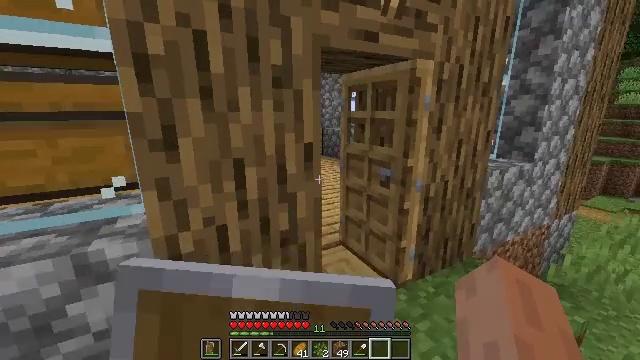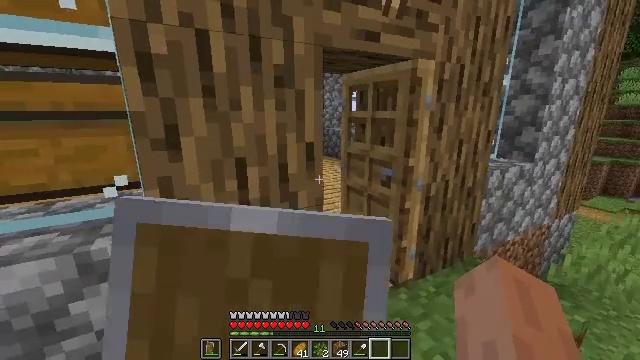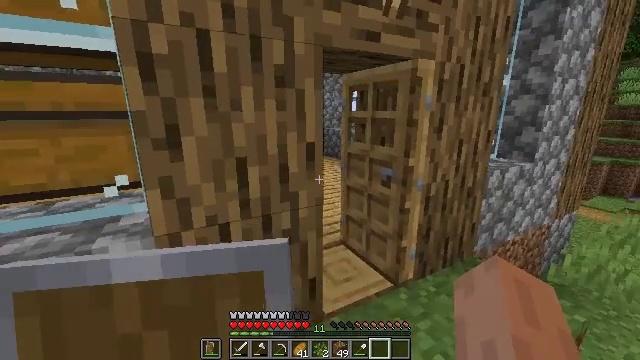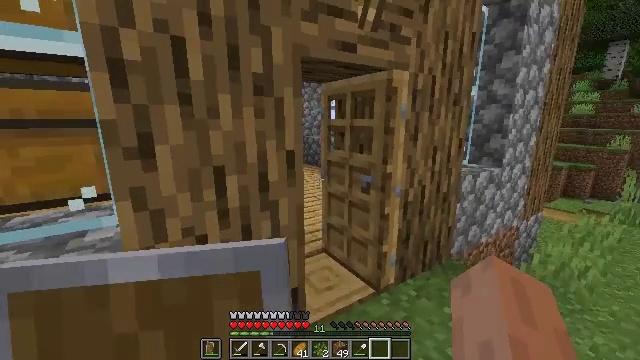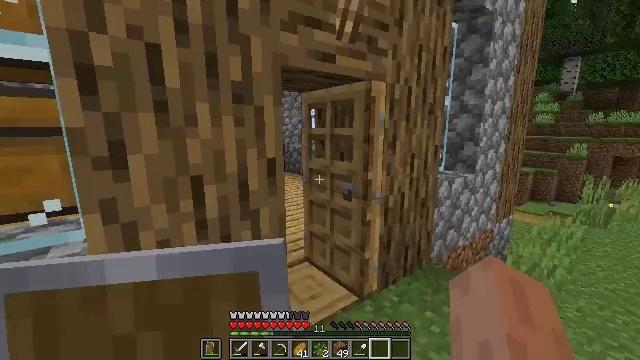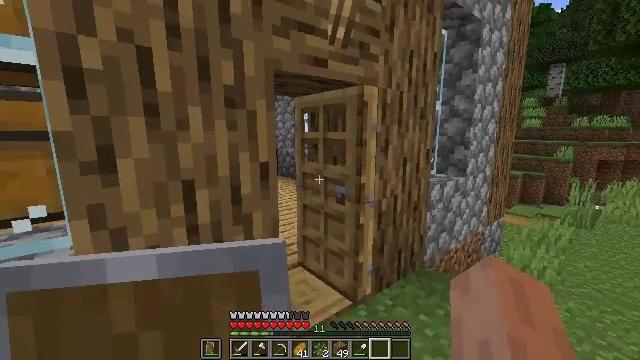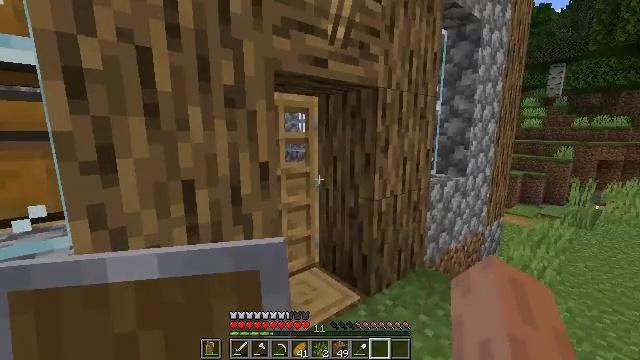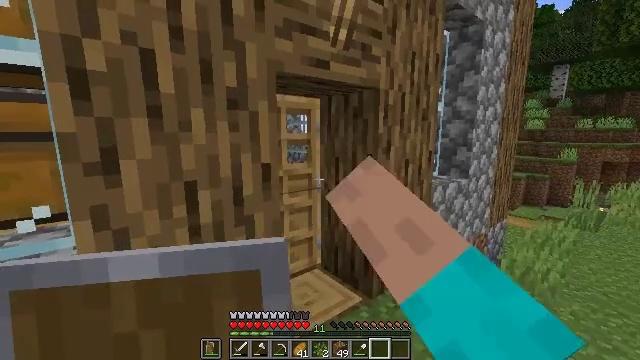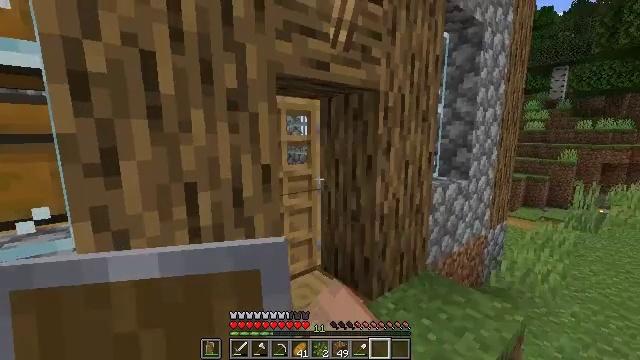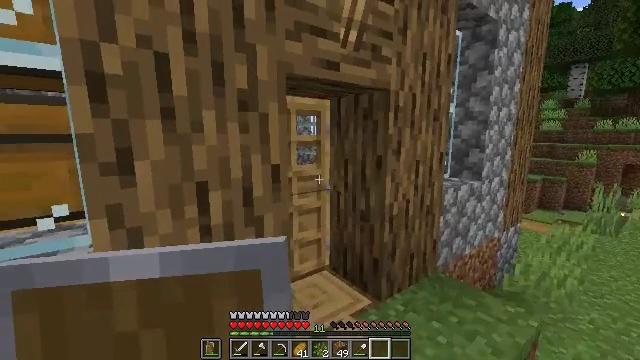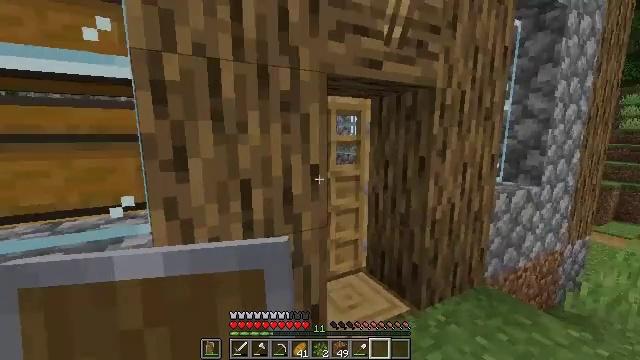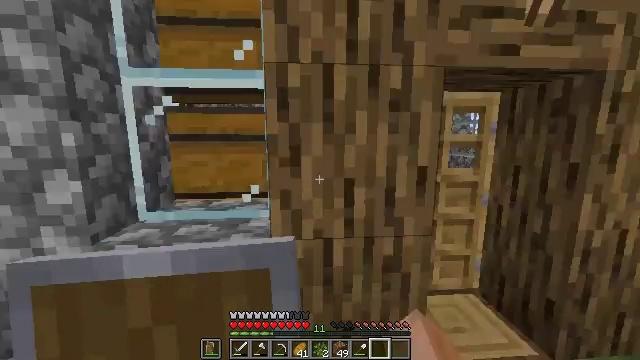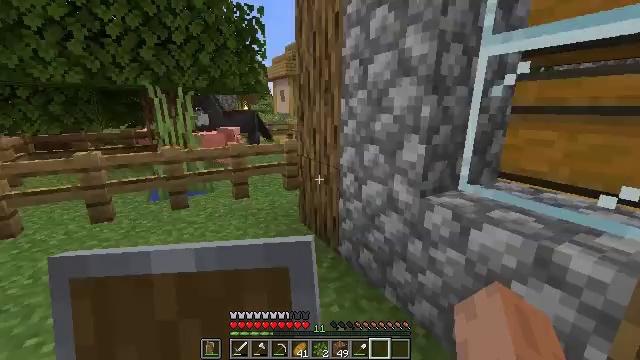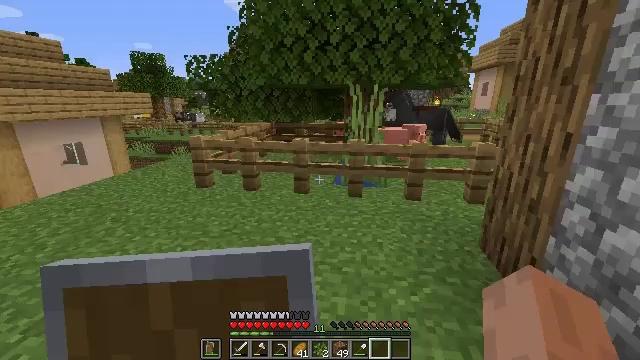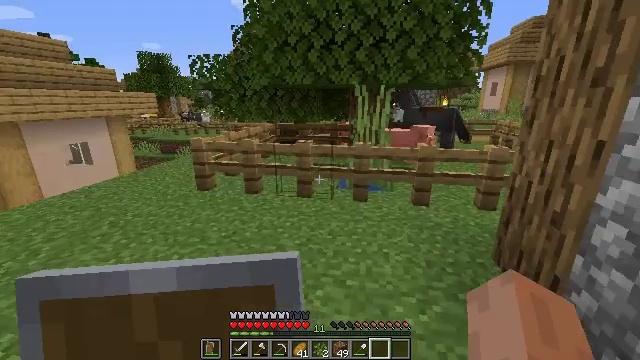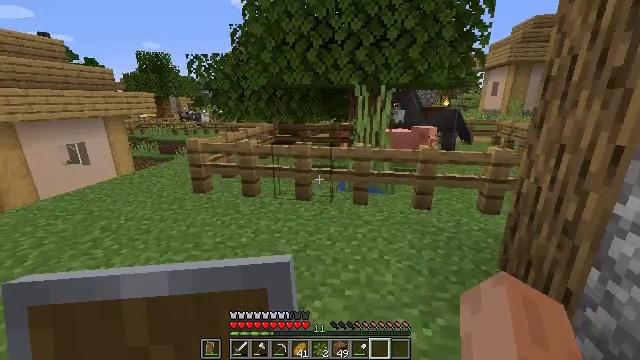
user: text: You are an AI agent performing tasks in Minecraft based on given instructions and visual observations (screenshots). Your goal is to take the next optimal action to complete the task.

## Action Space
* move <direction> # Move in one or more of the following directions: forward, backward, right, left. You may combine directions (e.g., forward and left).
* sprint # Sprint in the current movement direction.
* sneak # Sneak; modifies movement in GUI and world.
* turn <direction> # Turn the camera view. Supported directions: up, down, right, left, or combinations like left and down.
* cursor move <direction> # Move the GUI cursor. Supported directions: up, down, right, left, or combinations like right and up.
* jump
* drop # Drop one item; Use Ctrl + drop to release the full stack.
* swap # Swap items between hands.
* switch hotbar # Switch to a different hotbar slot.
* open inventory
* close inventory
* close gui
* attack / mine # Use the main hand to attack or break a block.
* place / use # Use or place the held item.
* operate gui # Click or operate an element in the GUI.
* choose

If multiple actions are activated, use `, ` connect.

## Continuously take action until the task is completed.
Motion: motion action
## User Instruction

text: Collect the brewing stand for reuse.
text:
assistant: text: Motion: use / place
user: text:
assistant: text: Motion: no_op
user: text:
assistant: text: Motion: turn right and up
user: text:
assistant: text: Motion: turn right and up
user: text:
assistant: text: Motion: turn right
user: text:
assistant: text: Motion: use / place
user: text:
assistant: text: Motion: use / place
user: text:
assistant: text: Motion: use / place
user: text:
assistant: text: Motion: turn left
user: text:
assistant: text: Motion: turn left
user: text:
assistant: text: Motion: turn left
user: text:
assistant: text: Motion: move forward, turn left and down
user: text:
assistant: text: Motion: move forward, turn left
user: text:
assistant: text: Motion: move forward, turn left
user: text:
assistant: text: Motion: move forward, sprint
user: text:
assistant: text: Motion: move forward, sprint
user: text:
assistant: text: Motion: move forward, sprint
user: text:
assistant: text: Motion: move forward, sprint
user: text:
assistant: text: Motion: move forward, turn left and up
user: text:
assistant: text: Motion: move forward
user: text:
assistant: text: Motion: move forward
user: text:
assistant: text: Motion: move forward, turn left
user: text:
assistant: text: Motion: move forward, turn right
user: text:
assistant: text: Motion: move forward, turn right
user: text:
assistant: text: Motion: move forward, turn left
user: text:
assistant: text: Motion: move forward and move left, turn left and down
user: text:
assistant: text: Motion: move forward and move left, turn left
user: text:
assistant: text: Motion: move forward and move left
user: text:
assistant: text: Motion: move forward and move left
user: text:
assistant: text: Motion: move forward and move left